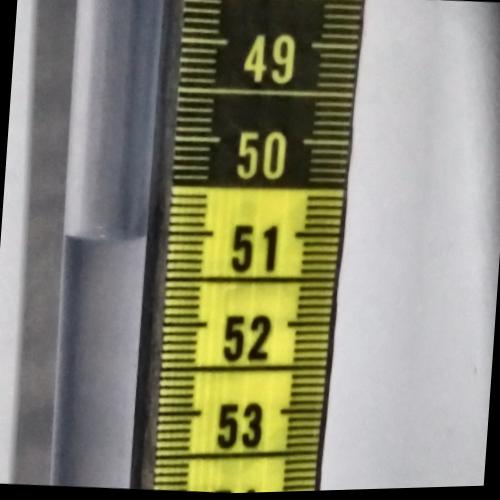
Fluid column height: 51.1 cm